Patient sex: M
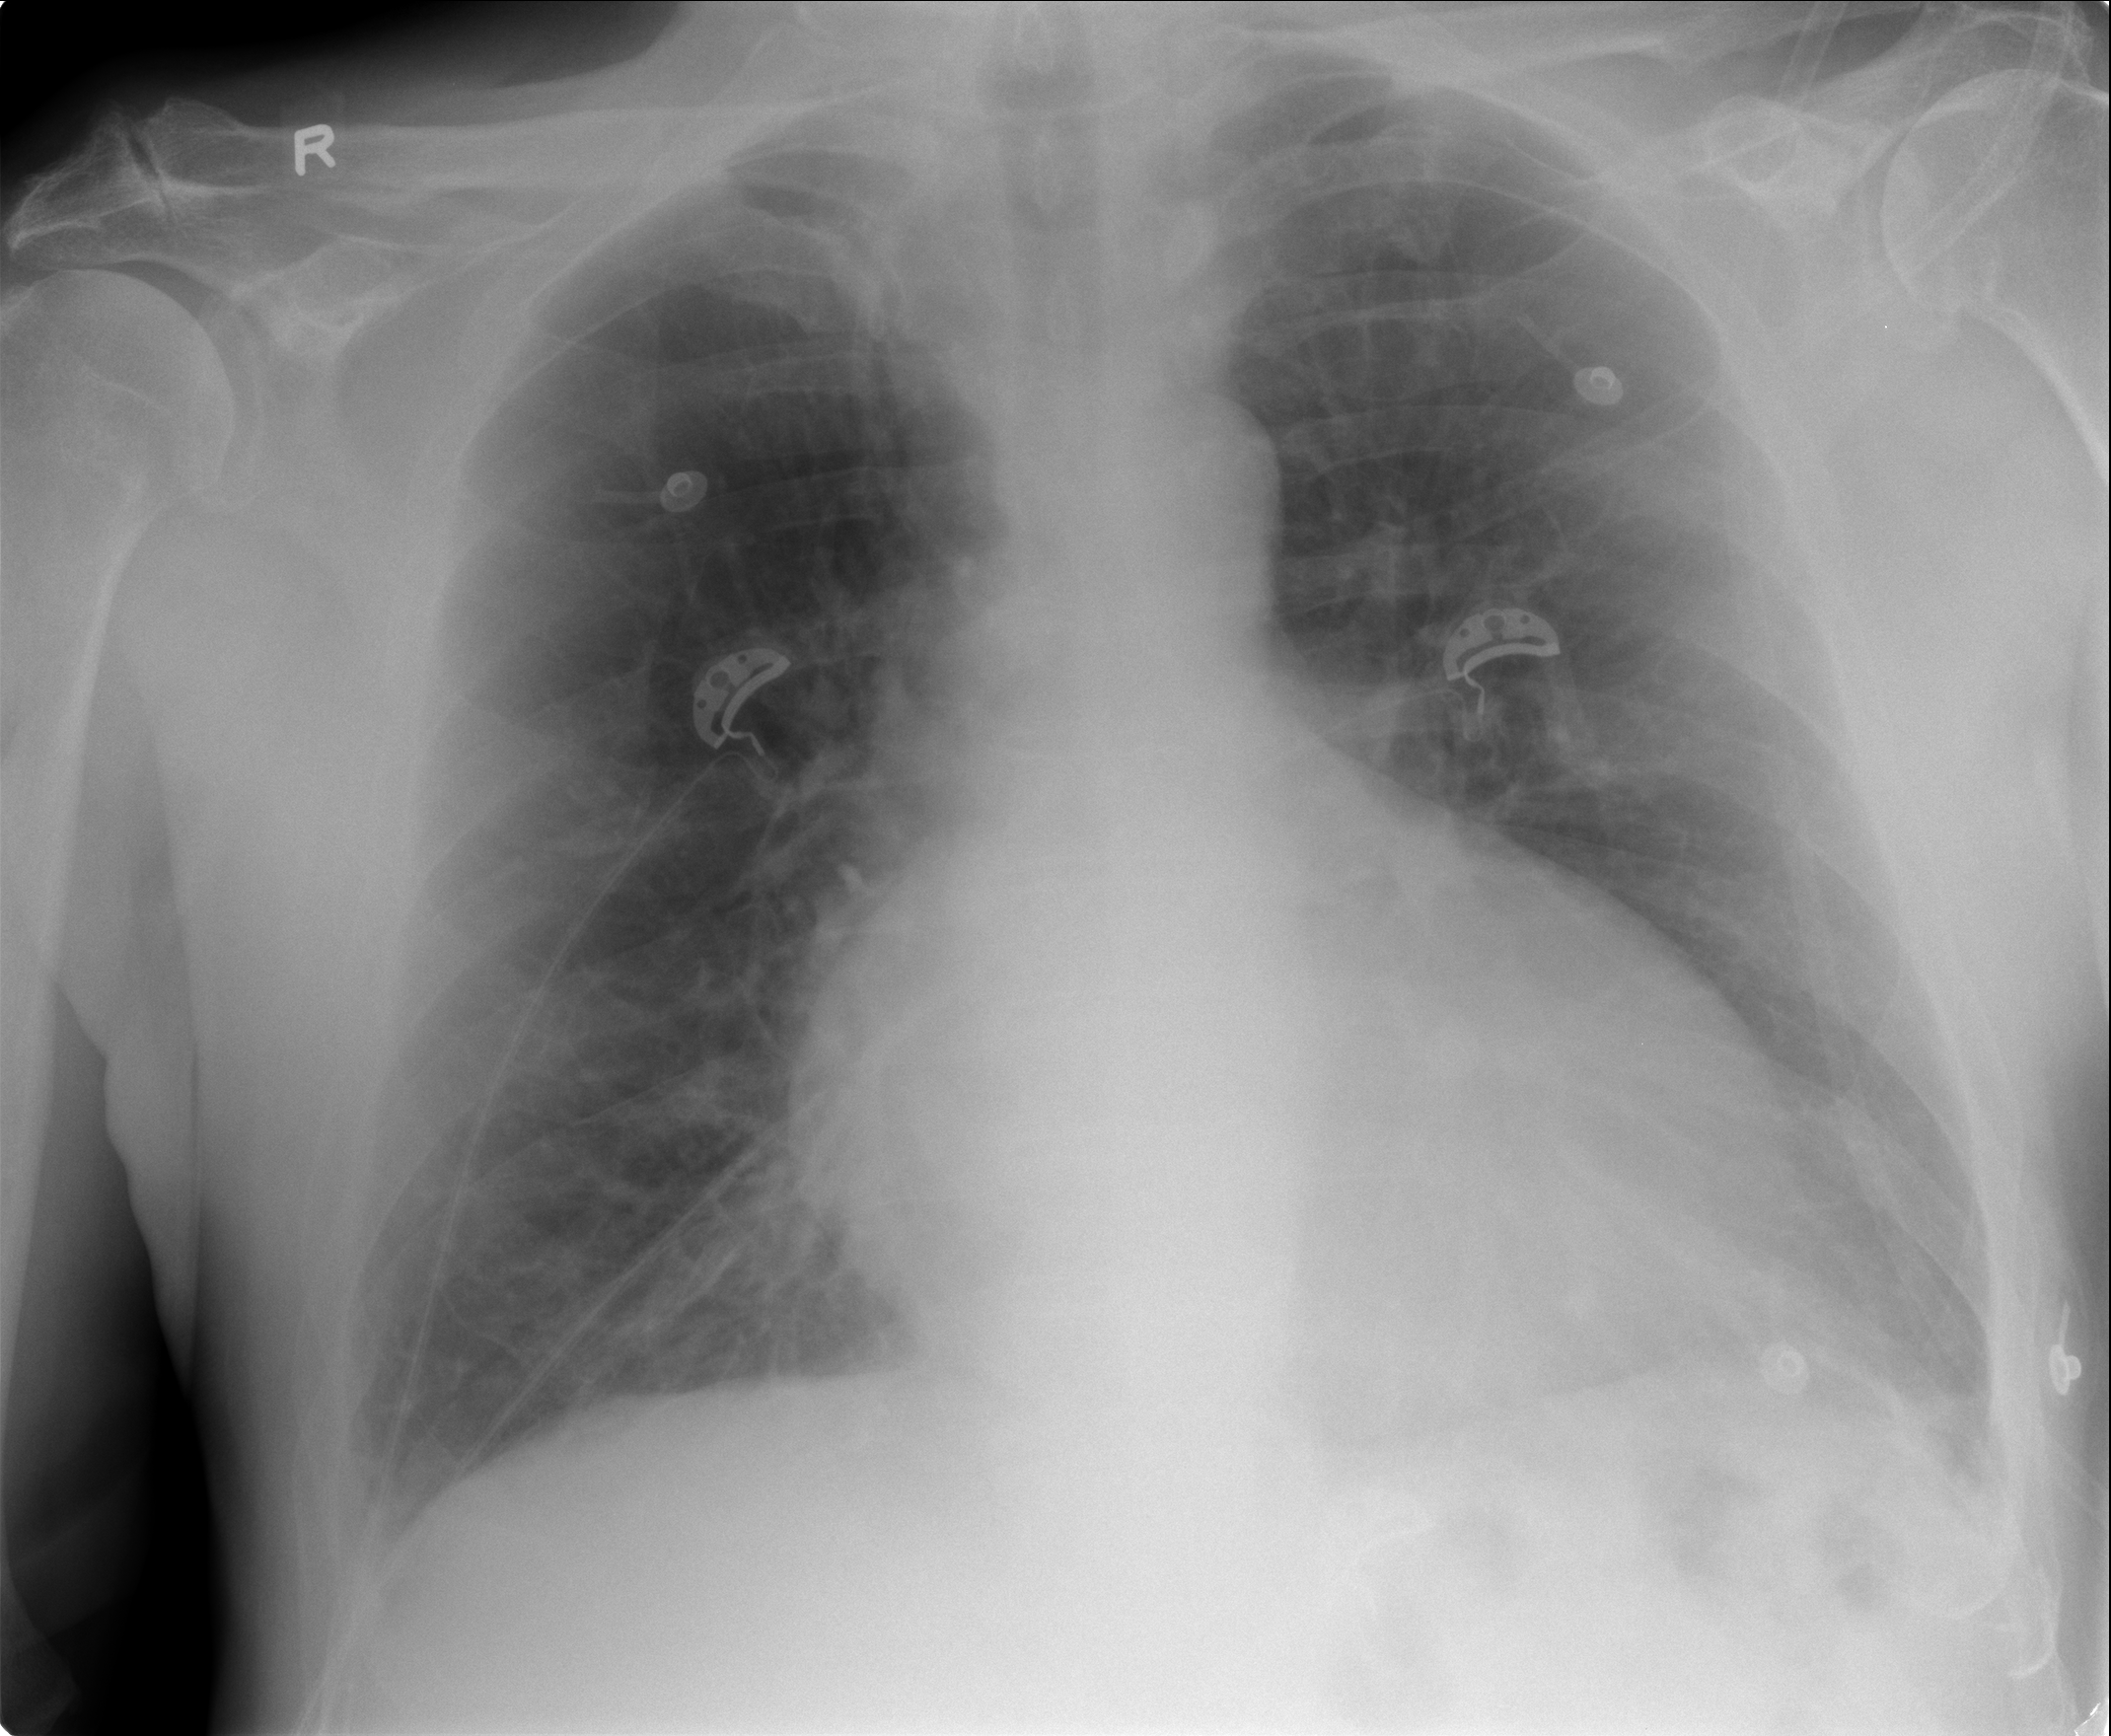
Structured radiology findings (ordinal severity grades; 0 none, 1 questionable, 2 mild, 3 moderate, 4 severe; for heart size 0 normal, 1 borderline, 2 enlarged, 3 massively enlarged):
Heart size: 2
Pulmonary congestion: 0
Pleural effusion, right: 0
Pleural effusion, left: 2
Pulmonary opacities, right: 0
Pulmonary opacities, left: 0
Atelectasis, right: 0
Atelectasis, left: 2